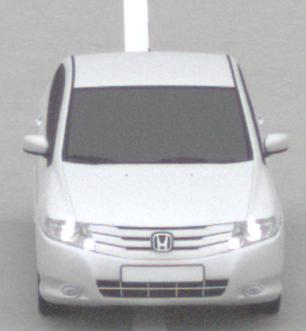
Make: Honda
Model: City
Detailed model: Gen. 6
Model produced from: 2008
Model produced until: 2013
Doors: 4
Color: white
Road condition: dry road
Daytime: midday
Contrast: low contrast